Question: [][anyone help pls! I need to disable all date except currently date only available to pick from date]
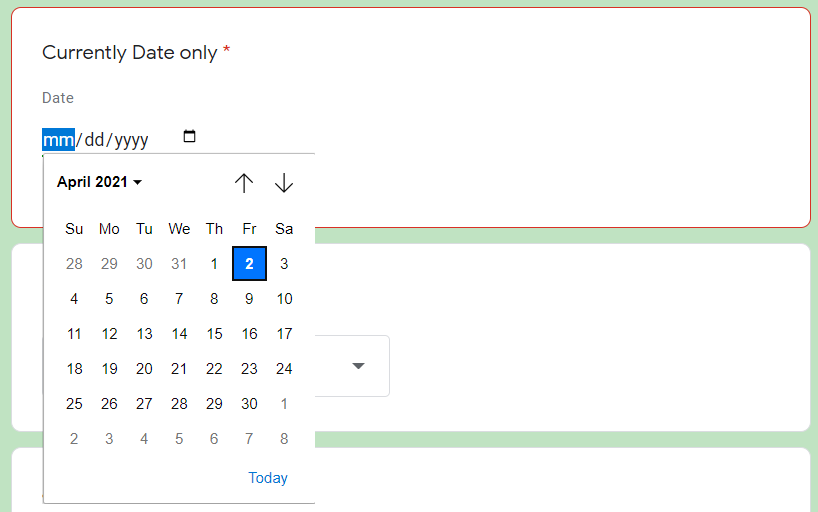
Answer: Google Forms doesn't support data validation / rules for date pickers.
NOTE: Google Apps Script doesn't support client-side automation for Google Forms.
Reference
- <URL>